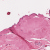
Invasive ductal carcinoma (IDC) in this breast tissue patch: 0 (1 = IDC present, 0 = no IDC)